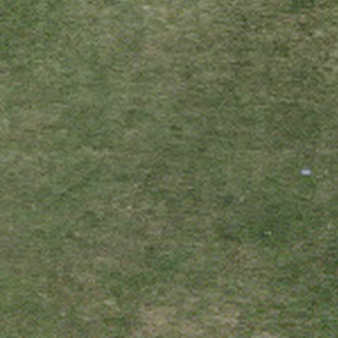
Label: other